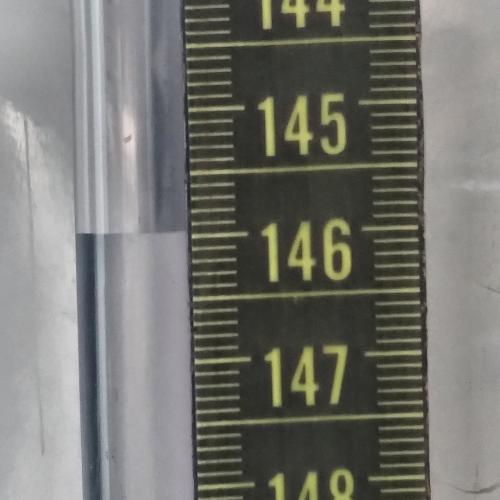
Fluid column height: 146.0 cm